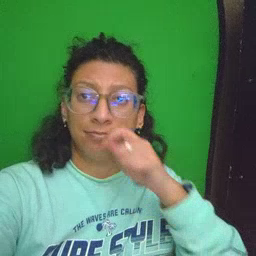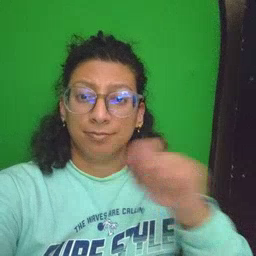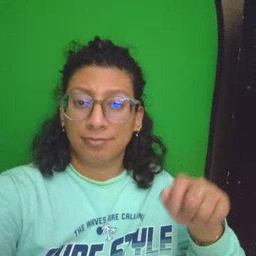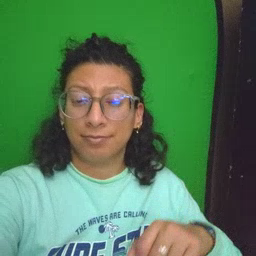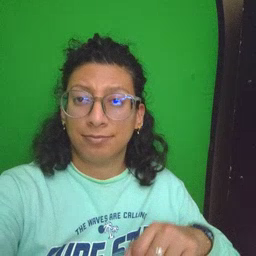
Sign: pencil